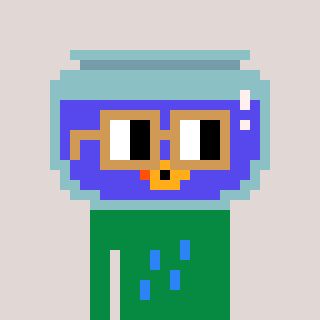
a pixel art character with square brown glasses, a goldfish-shaped head and a green-colored body on a warm background